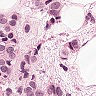
Metastatic tissue present: yes